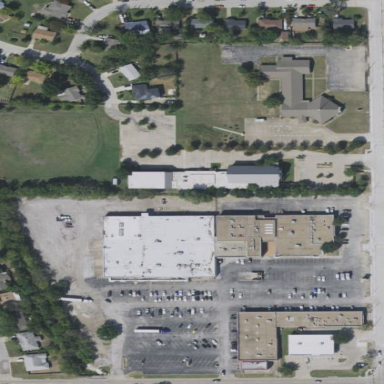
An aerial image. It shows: Retail area.